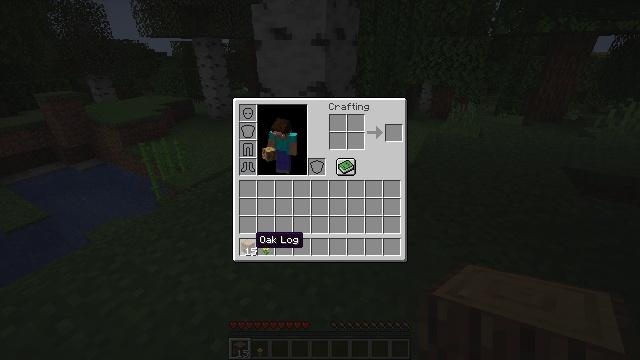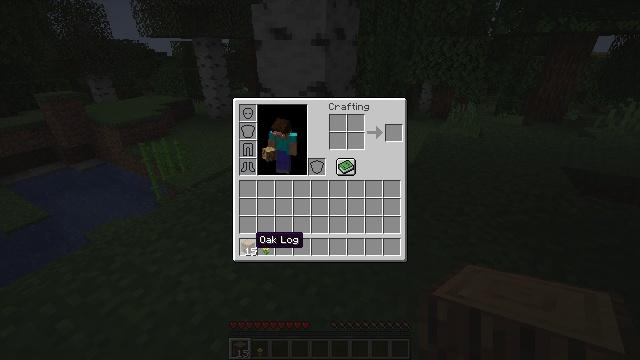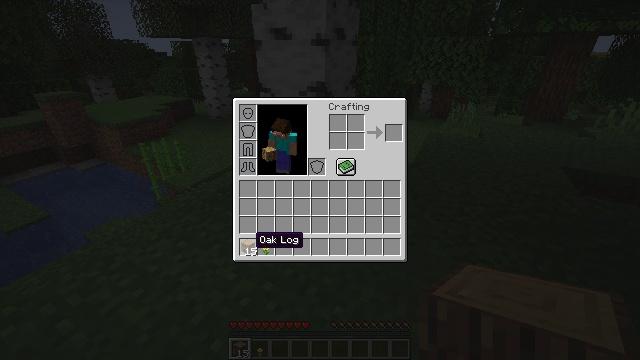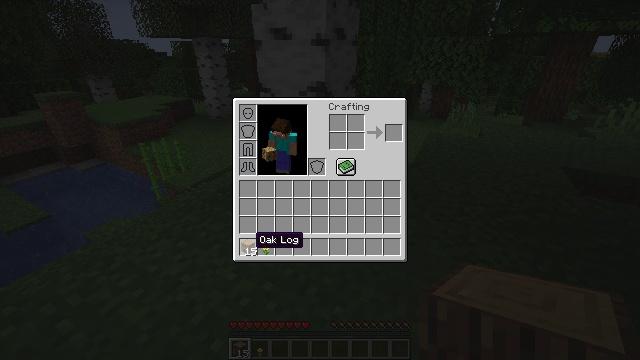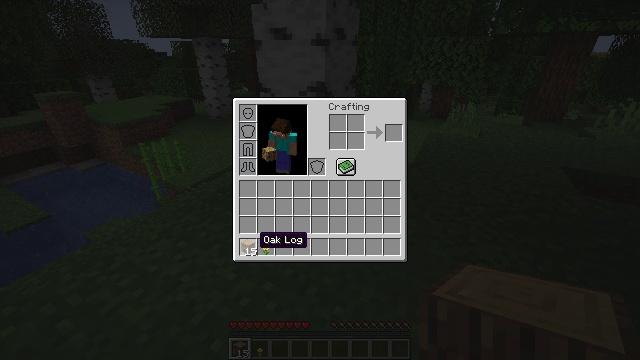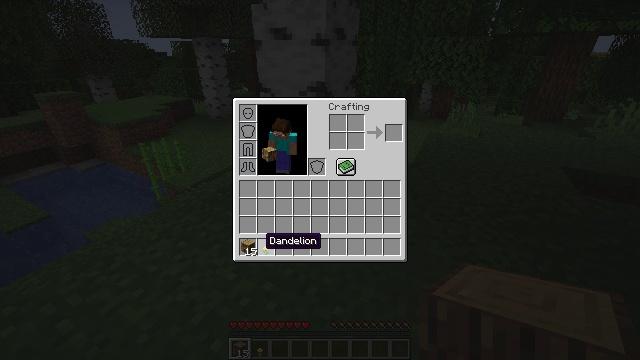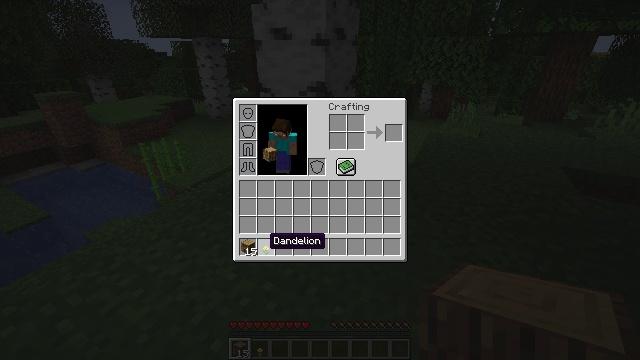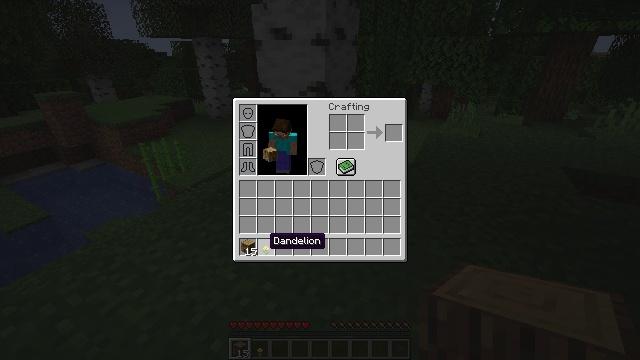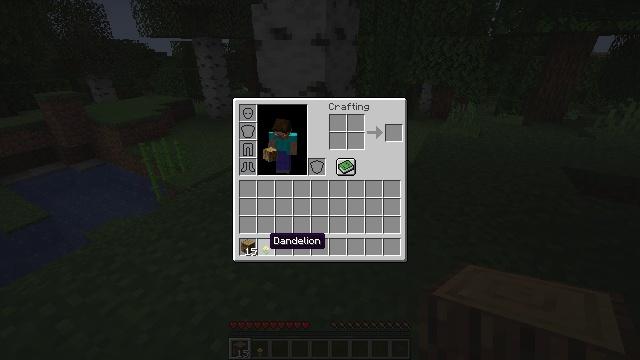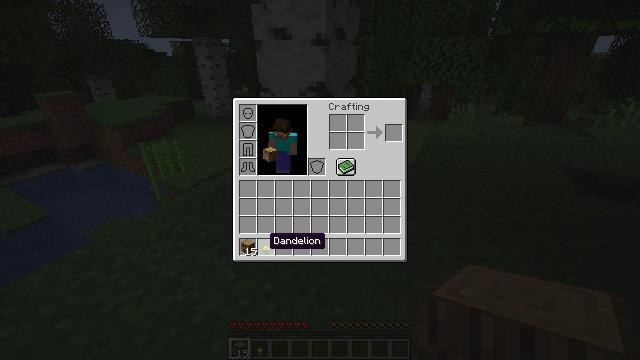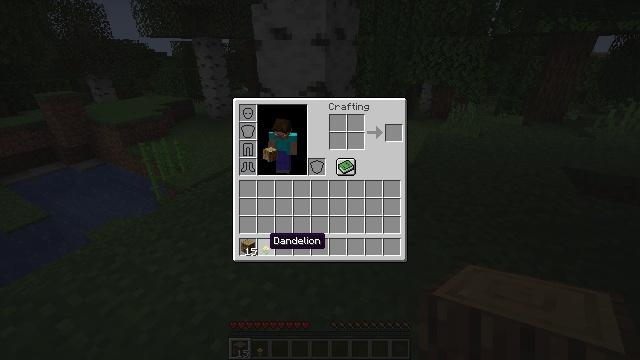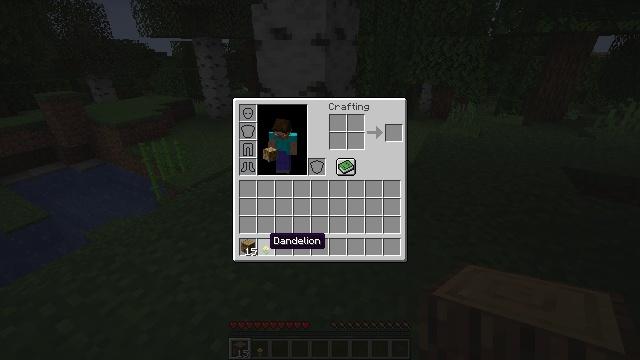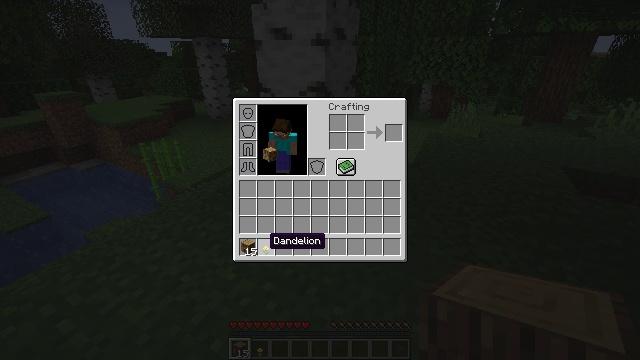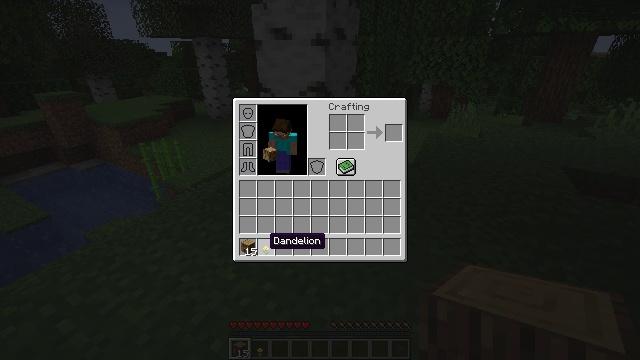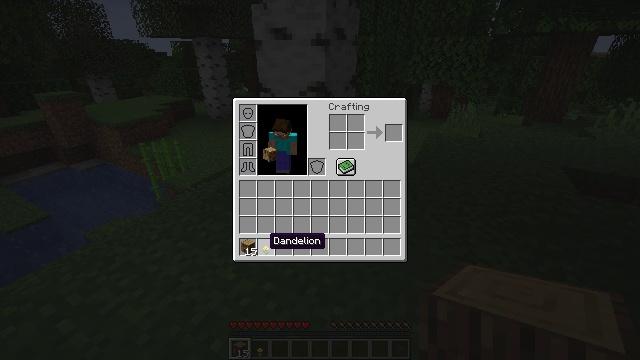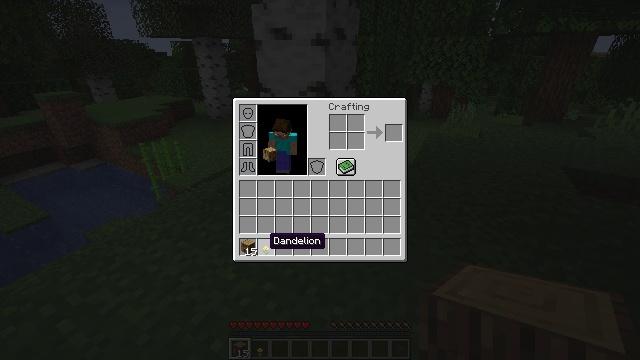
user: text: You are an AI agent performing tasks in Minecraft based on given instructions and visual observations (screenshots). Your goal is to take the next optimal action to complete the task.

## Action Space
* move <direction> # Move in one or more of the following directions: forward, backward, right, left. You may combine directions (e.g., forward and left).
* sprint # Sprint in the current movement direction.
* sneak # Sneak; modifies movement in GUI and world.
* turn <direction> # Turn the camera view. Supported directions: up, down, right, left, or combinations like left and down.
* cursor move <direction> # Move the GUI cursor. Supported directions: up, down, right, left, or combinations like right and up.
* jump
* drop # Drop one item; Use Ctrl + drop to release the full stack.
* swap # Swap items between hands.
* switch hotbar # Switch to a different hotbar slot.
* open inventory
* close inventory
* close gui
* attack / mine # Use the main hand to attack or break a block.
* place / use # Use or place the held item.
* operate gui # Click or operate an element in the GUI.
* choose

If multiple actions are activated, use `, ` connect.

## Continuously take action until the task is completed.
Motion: motion action
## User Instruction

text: Convert blocks into oak wood.
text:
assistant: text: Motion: no_op
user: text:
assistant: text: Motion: no_op
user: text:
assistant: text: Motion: no_op
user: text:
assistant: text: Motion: no_op
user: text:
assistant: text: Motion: no_op
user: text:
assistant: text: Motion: no_op
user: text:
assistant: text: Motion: no_op
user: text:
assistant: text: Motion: no_op
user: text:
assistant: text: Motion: no_op
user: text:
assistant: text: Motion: no_op
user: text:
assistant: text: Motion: no_op
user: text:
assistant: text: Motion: no_op
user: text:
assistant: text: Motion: no_op
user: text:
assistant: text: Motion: no_op
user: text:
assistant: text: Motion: no_op
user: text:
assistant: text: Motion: no_op
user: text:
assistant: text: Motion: no_op
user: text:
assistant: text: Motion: no_op
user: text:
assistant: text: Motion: no_op
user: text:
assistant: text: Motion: no_op
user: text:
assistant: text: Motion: no_op
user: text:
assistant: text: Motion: no_op
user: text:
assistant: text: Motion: no_op
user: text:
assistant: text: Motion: cursor move left
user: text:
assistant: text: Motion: no_op
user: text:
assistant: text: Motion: no_op
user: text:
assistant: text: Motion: no_op
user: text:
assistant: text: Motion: no_op
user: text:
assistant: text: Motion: no_op
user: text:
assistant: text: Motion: no_op